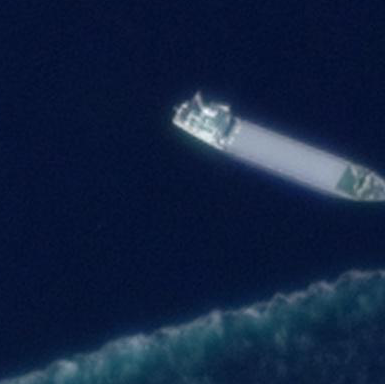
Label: civil